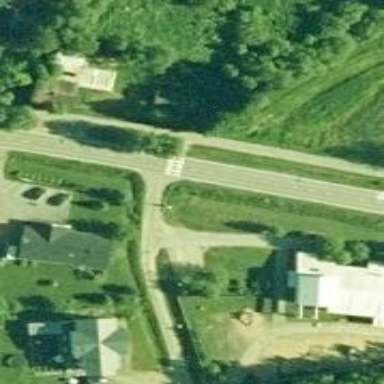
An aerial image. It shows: Asphalt cycleway.